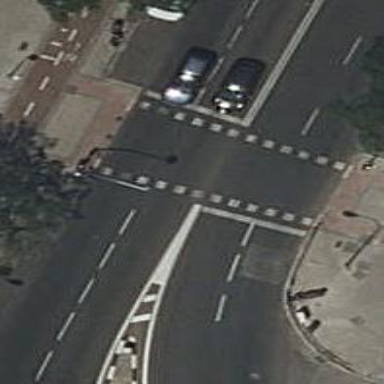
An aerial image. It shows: Road with traffic signals at the crossing.